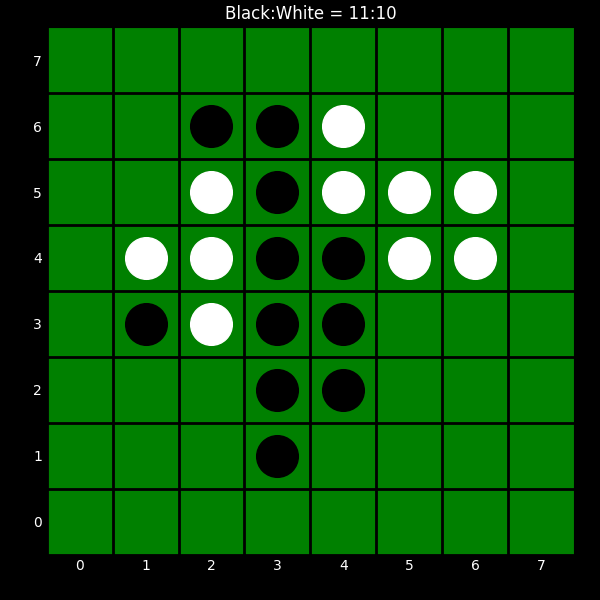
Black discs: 11
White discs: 10